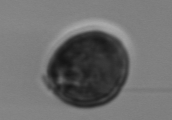
Label: Prorocentrum